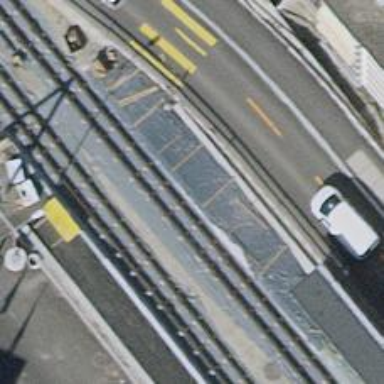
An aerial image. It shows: Platform for public transport with shelter. This multi-functional platform serves both railway and road transportation.